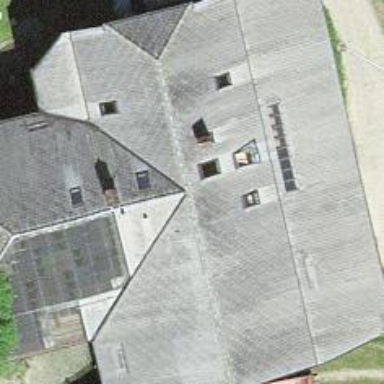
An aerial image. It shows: Farm building.